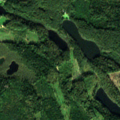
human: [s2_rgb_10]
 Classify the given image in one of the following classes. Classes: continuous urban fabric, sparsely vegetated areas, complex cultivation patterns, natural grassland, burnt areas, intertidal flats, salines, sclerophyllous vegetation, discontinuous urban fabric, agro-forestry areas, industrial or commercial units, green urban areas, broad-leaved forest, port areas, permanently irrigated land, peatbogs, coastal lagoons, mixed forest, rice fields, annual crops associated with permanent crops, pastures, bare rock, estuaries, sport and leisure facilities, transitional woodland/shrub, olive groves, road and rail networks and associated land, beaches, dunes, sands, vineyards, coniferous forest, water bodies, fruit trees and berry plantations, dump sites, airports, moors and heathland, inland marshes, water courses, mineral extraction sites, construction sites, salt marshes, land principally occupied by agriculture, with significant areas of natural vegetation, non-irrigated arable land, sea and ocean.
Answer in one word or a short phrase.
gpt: complex cultivation patterns, coniferous forest, mixed forest, transitional woodland/shrub, water bodies